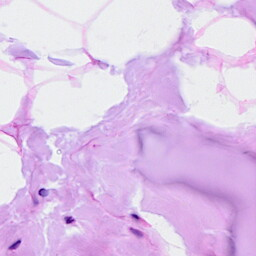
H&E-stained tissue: Breast